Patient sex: M
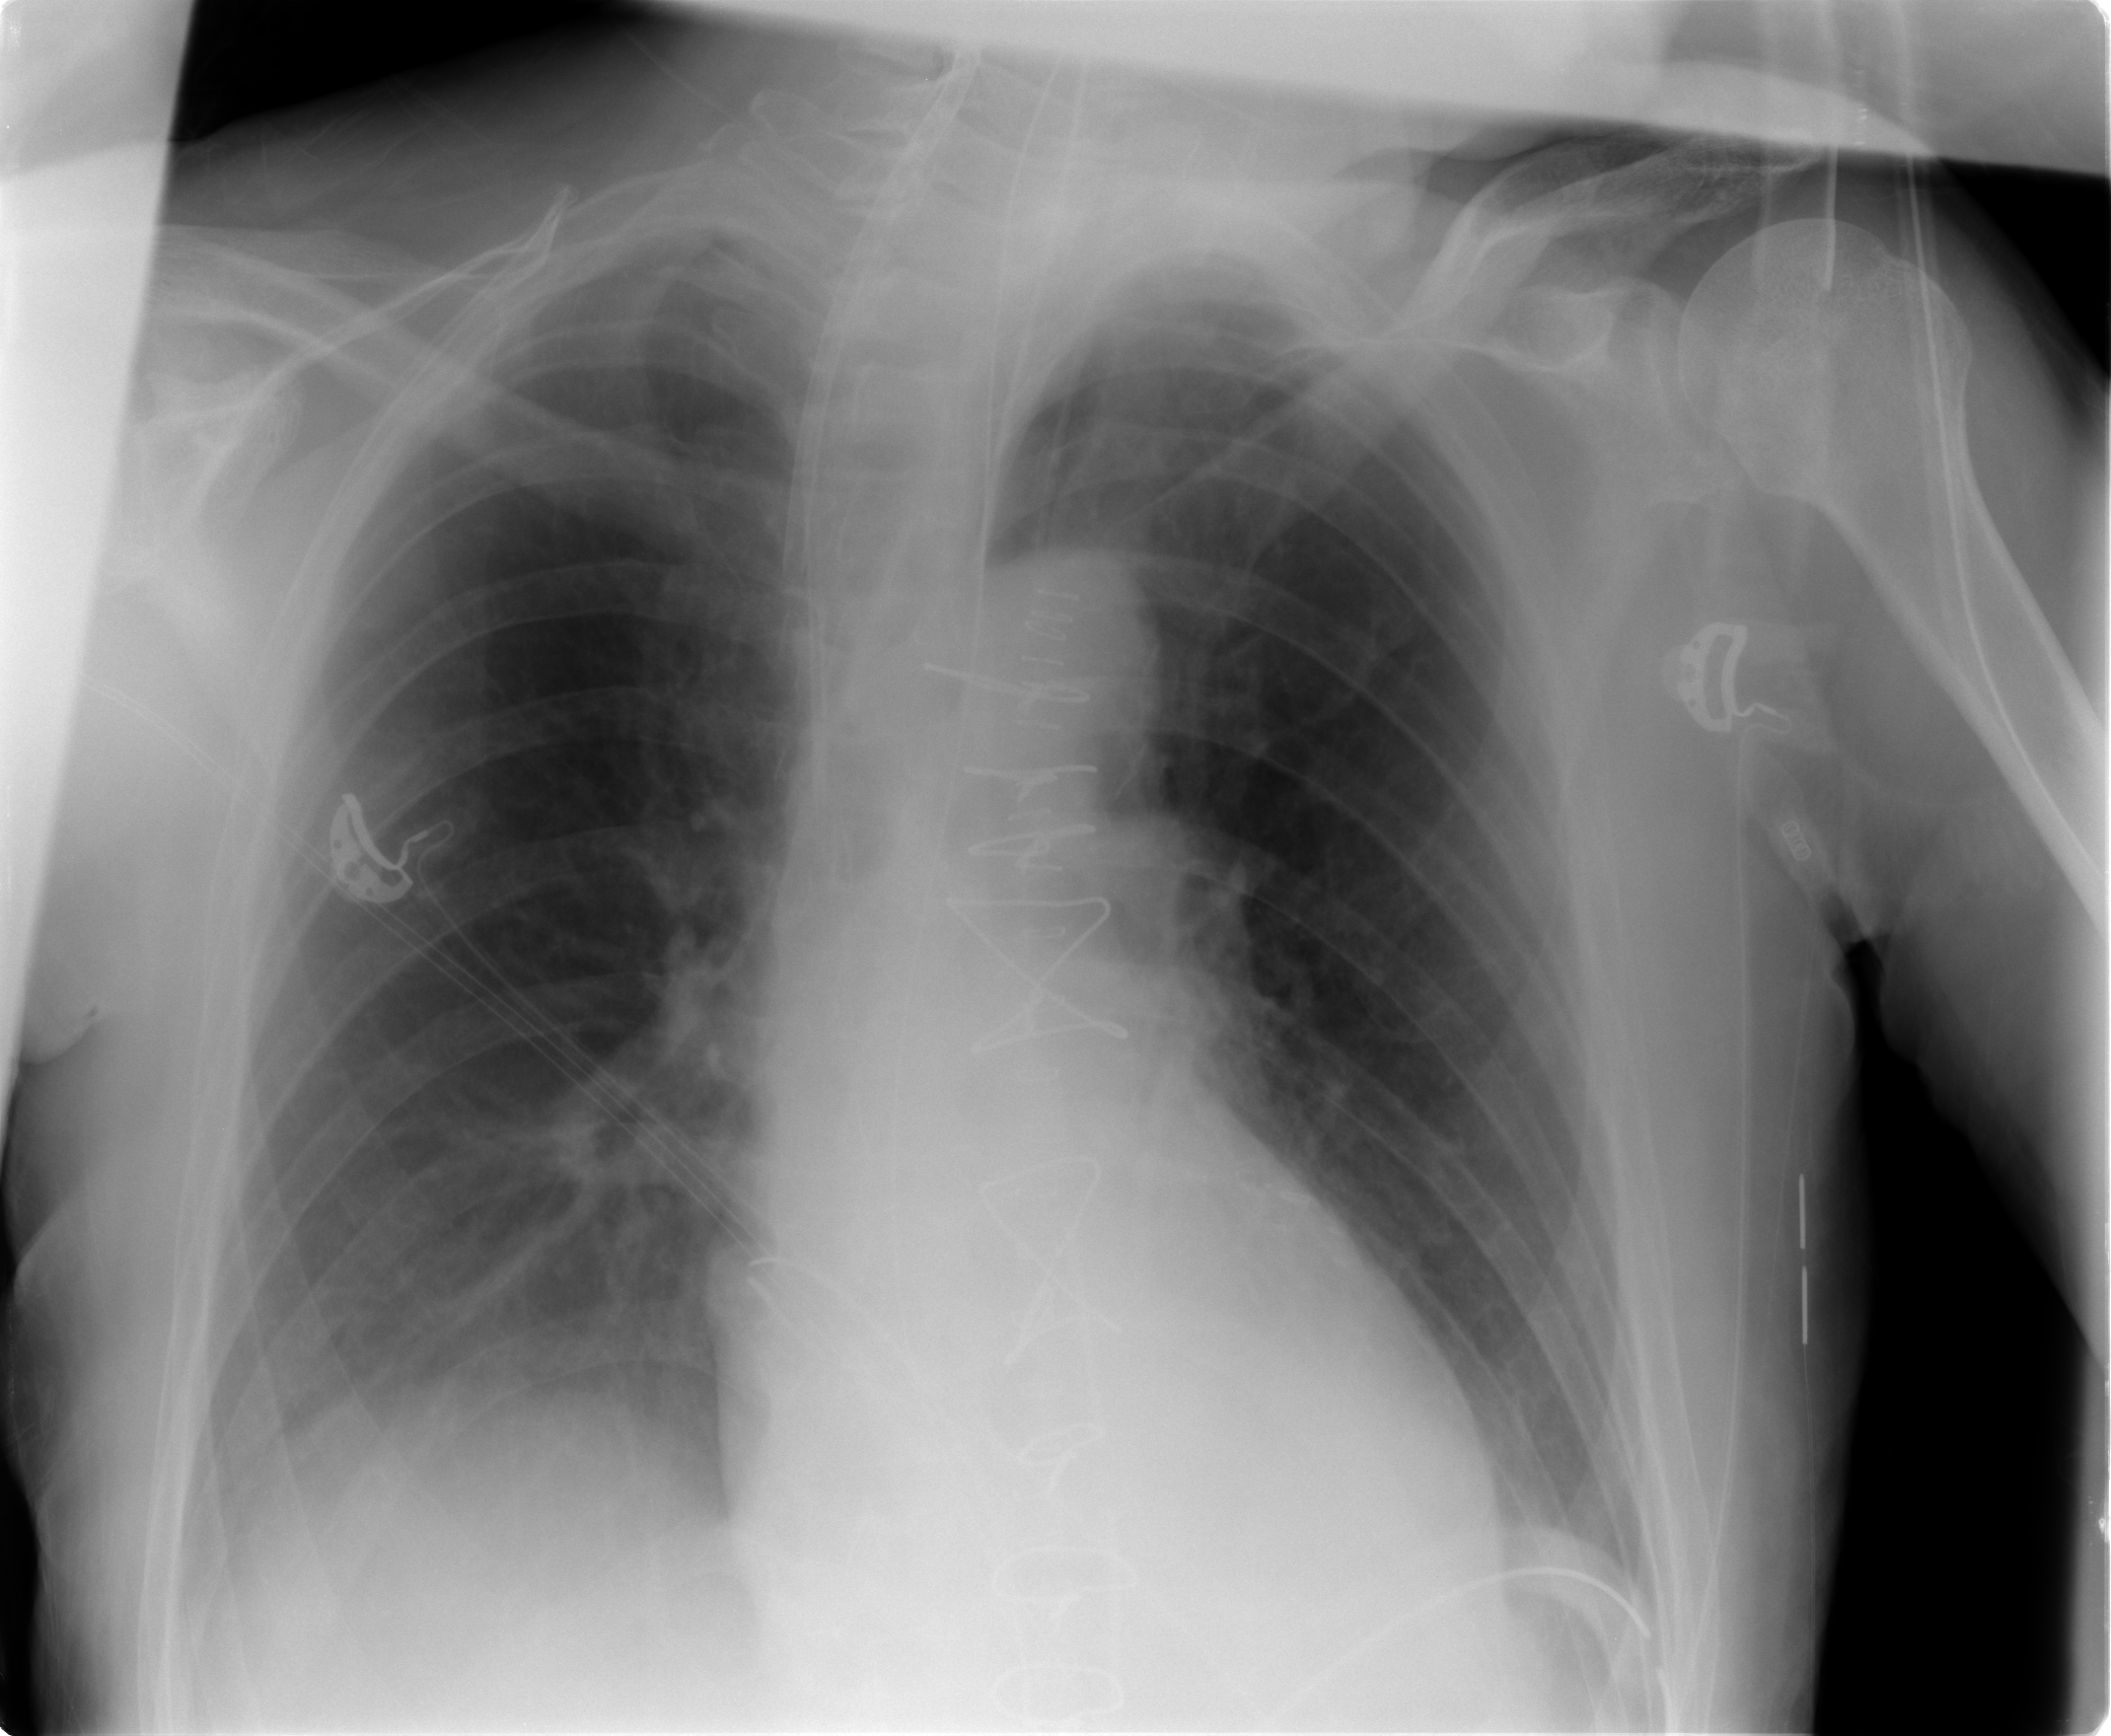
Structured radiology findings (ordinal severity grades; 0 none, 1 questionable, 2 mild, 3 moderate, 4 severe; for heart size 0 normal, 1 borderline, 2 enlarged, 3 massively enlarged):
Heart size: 1
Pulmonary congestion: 0
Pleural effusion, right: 2
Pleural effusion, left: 1
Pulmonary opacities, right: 0
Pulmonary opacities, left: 0
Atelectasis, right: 2
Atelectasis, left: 2